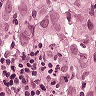
Metastatic tissue present: yes